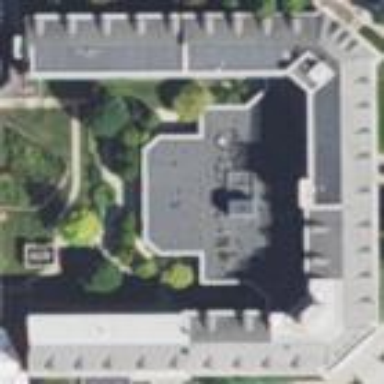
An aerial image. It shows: Dormitory building.